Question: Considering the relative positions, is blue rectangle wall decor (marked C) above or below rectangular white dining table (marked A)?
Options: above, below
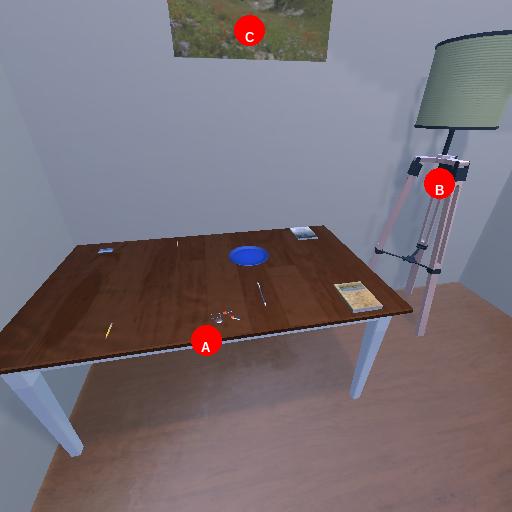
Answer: above